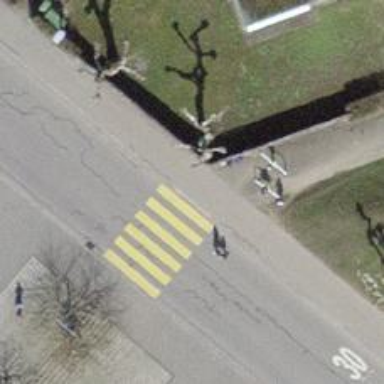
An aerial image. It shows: Footway made of paving stones.